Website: home-depot
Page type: customer-info-address
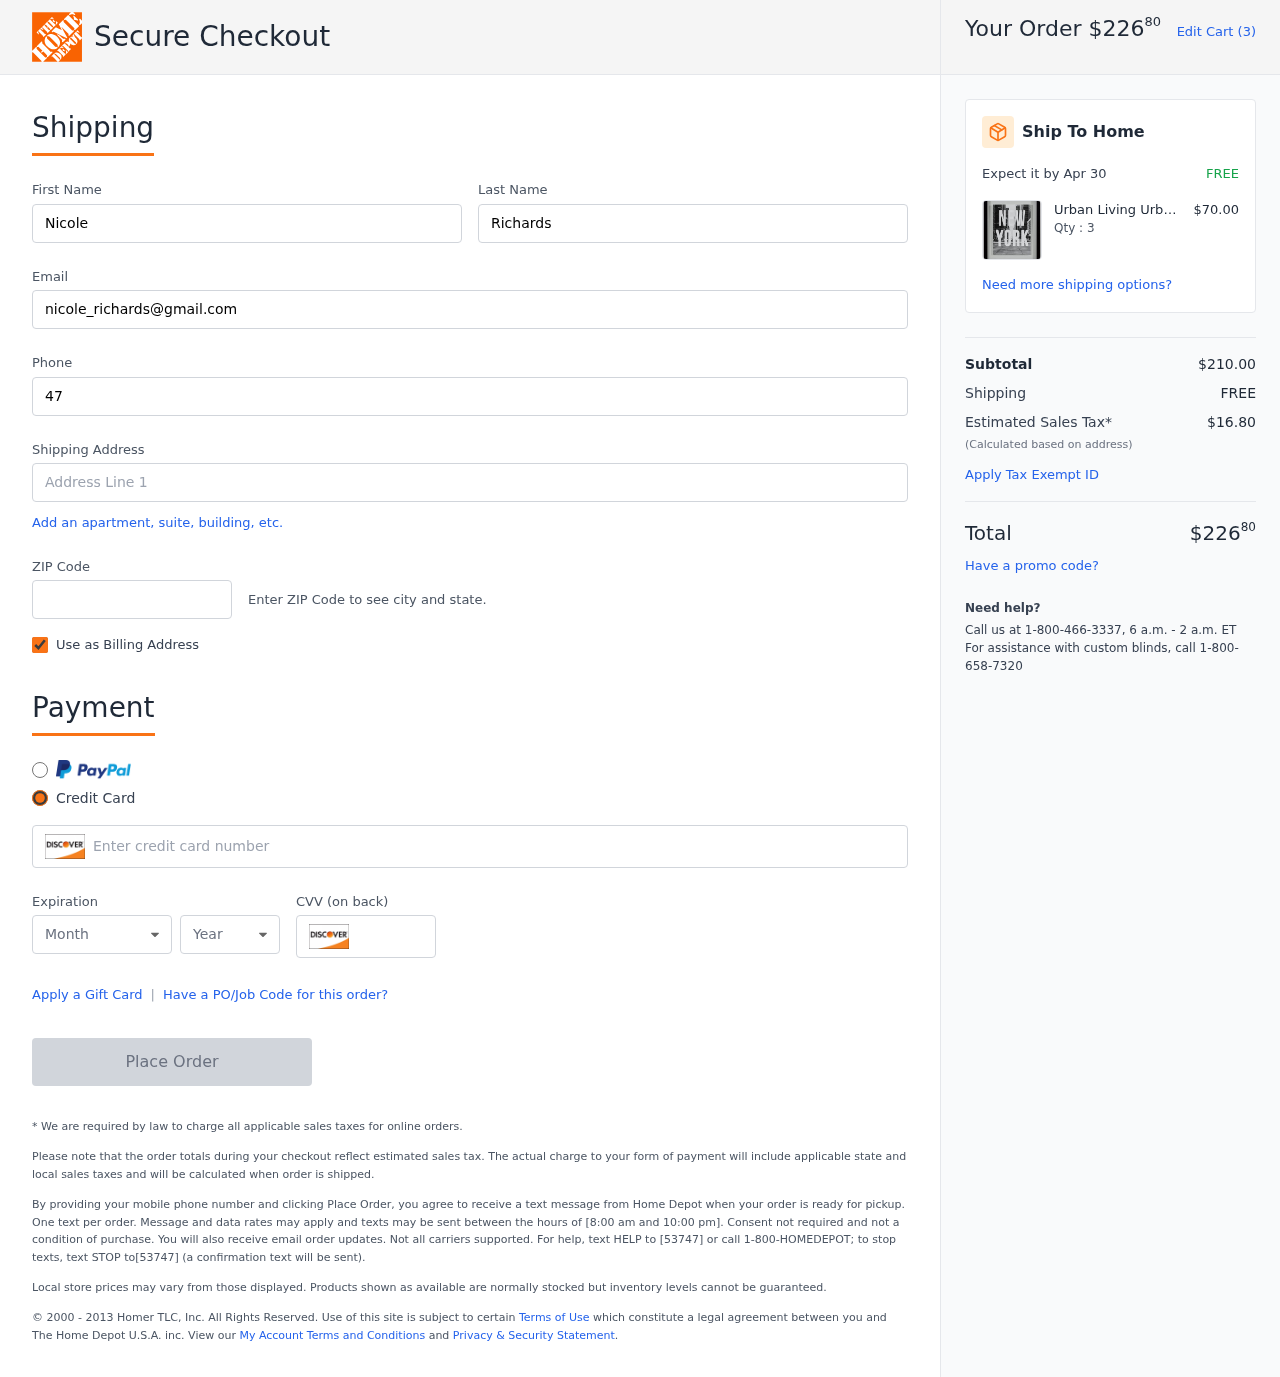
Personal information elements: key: PII_CARD_CVV
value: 255
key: PII_CARD_EXPIRY_MONTH
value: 05
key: PII_CARD_EXPIRY_YEAR
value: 29
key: PII_CARD_NUMBER
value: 6011 2894 0032 4615
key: PII_EMAIL
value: nicole_richards@gmail.com
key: PII_FIRSTNAME
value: Nicole
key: PII_LASTNAME
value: Richards
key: PII_PHONE
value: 4723731687
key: PII_POSTCODE
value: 94154
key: PII_STREET
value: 6019 Larry Mountains Apt. 296
Product elements: key: PRODUCT1_BRAND
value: Urban Living
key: PRODUCT1_NAME
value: Urban Living PTM Images 1-29745 Collection Framed giclee Floating Between Glass Wall Art
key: PRODUCT1_PRICE
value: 70
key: PRODUCT1_QUANTITY
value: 3
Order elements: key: ORDER_TOTAL
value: $22680
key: ORDER_NUM_ITEMS
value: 3
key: ORDER_DELIVERY_DATE
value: Apr 30
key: ORDER_SUBTOTAL
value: $210.00
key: ORDER_SHIPPING_COST
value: FREE
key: ORDER_TAX
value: $16.80